Field crop: tomato
Growth stage: 2
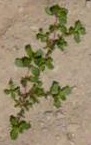
Species: portulaca